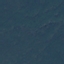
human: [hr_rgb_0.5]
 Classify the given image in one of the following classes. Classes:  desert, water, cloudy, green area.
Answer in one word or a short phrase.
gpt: green area